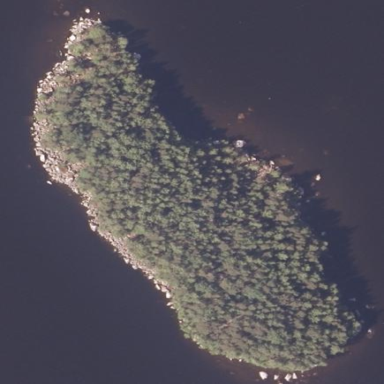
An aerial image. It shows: Evergreen needle-leaved woodland on small islet.